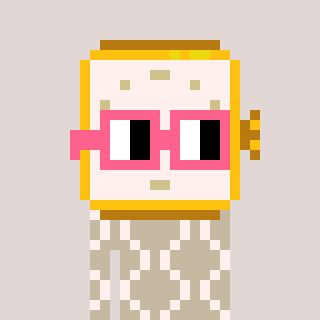
a pixel art character with square pink glasses, a watch-shaped head and a bege-colored body on a warm background